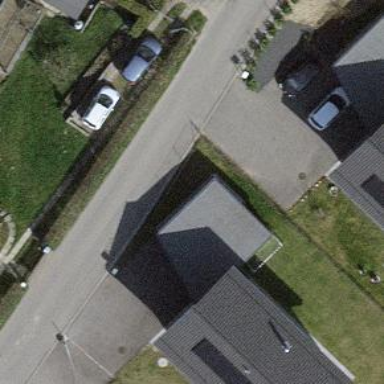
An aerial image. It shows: Garage with flat roof.